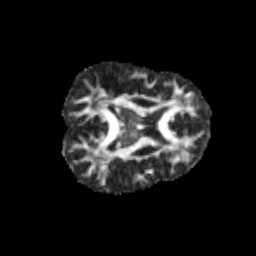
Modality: FA
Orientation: axial
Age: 11
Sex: female
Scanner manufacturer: siemens
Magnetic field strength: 3 T
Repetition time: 3.8 s
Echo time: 0.07 s